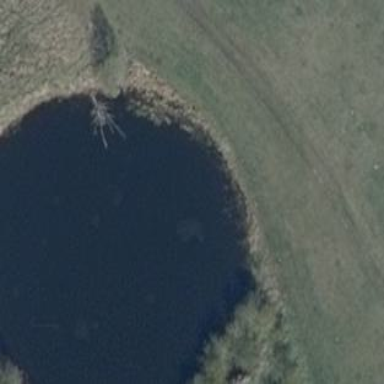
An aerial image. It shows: Lake with natural water.